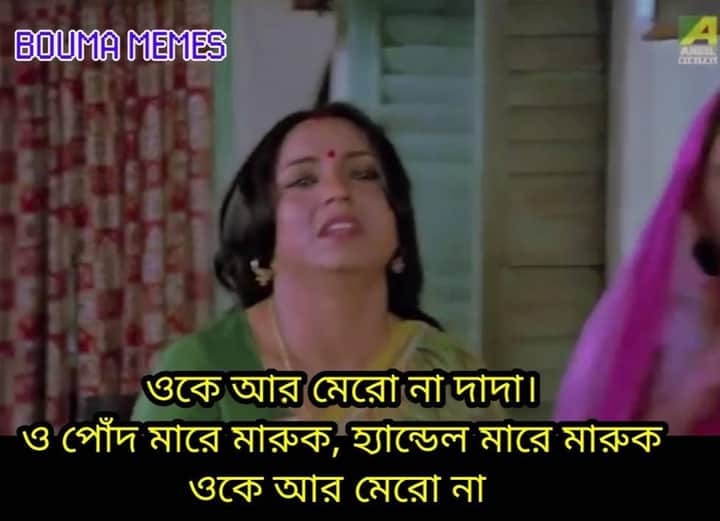
Caption: ওকে আর মেরো না দাদা । ও পোঁদ মারে মারুক, হ্যান্ডেল মারে মারুক ওকে আর মেরোনা
Label: non-hate